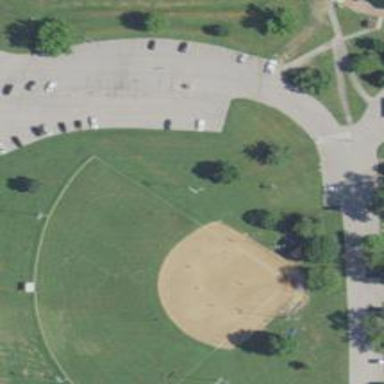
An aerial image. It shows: Grass pitch designated for baseball.